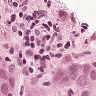
Metastatic tissue present: yes